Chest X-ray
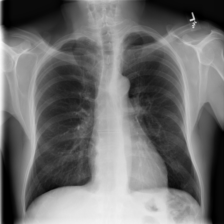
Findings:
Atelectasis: negative
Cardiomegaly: negative
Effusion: negative
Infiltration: negative
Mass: negative
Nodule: negative
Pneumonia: negative
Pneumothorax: negative
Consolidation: negative
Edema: negative
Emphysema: positive
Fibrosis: negative
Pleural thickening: negative
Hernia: negative